Question: I have a screen with two views :
- -
Here's an example

I'd like the left view to "control" the UITableView : when the user scrolls from top to bottom, it should scroll the UITableView from top to bottom, as if the user would have made the same gesture but with a right offset.
I've found a <URL>, but no answer.
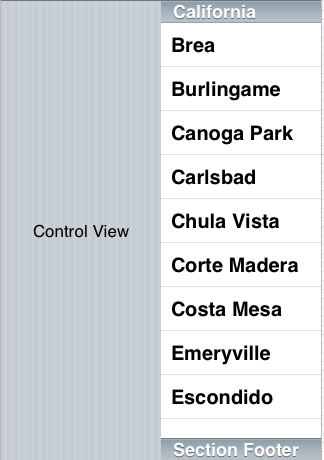
Answer: Add touches handling methods to your Control View (controllerView)
'''
- (void)touchesBegan:(NSSet *)touches withEvent:(UIEvent *)event;
- (void)touchesMoved:(NSSet *)touches withEvent:(UIEvent *)event;
- (void)touchesEnded:(NSSet *)touches withEvent:(UIEvent *)event;
'''
<URL>
Calculate change of Y coordinate of touch and scroll tableView with
'''
- (void)scrollRectToVisible:(CGRect)rect animated:(BOOL)animated
'''
method.